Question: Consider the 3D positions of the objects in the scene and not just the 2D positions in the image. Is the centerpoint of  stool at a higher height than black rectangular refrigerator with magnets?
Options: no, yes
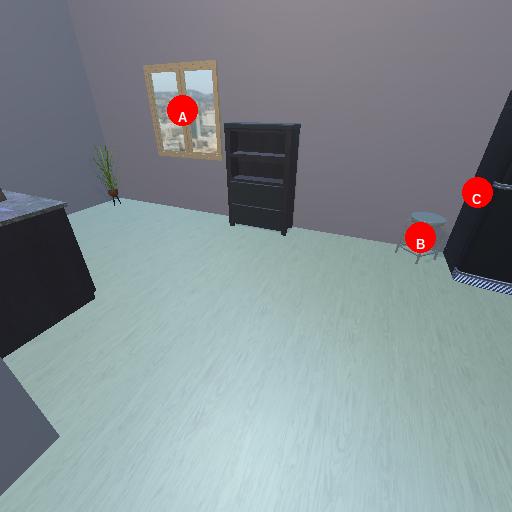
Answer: no